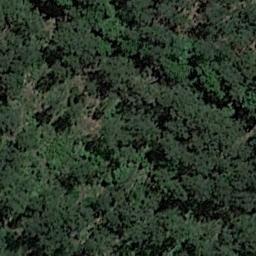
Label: forest